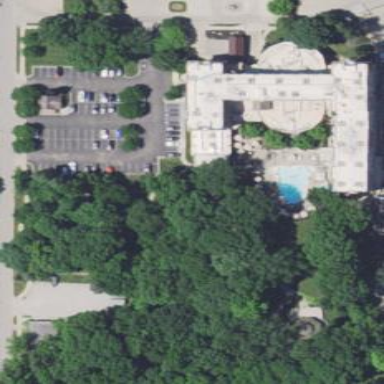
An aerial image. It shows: Hotel building.